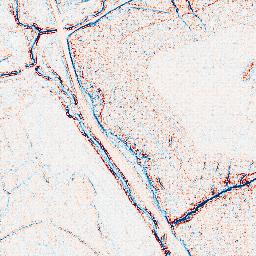
Category: classical
Decomposition family: uniform
Decomposition parameters: size: 3
Upsampling method: sinc_blackman
Upsampling parameters: scale: 4
kernel_size: 8
Upsampling scale: 4